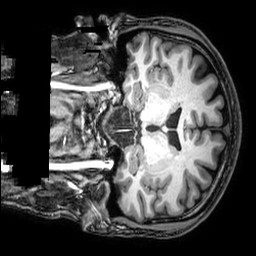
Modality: T1w
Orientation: coronal
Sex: male
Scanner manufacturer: philips
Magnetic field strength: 3 T
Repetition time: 0.00811 s
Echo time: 0.00371 s